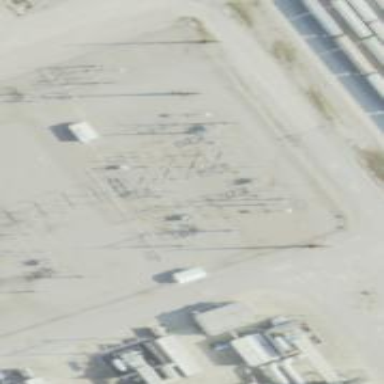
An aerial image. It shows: Switch for power supply.